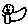
Label: bird